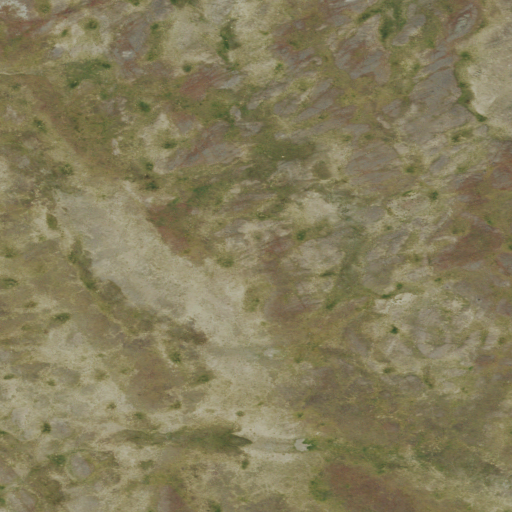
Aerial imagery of gap in Wyoming named Bowles Pass containing shrub and grassland